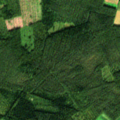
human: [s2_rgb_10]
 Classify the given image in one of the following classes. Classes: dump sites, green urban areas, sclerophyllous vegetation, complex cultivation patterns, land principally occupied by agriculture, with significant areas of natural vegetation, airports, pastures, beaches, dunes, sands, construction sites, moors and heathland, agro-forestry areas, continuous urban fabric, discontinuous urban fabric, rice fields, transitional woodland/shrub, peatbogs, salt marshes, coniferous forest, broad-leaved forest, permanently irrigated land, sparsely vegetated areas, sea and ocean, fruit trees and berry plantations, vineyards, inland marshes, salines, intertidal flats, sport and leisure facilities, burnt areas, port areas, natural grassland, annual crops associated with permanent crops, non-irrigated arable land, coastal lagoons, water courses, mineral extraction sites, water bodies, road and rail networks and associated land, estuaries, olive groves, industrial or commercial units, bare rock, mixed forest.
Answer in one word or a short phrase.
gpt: coniferous forest, mixed forest